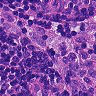
Metastatic tissue present: no